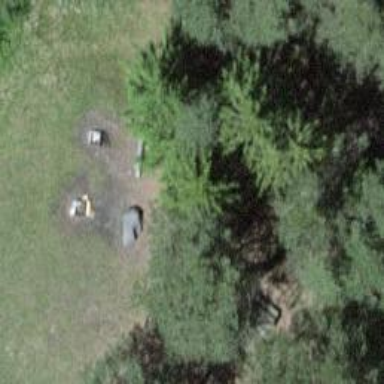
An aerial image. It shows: Barbecue facility.